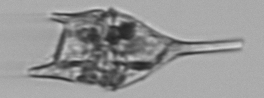
Label: Tripos_lineatus